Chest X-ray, PA view. Patient: 41 years old, sex M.
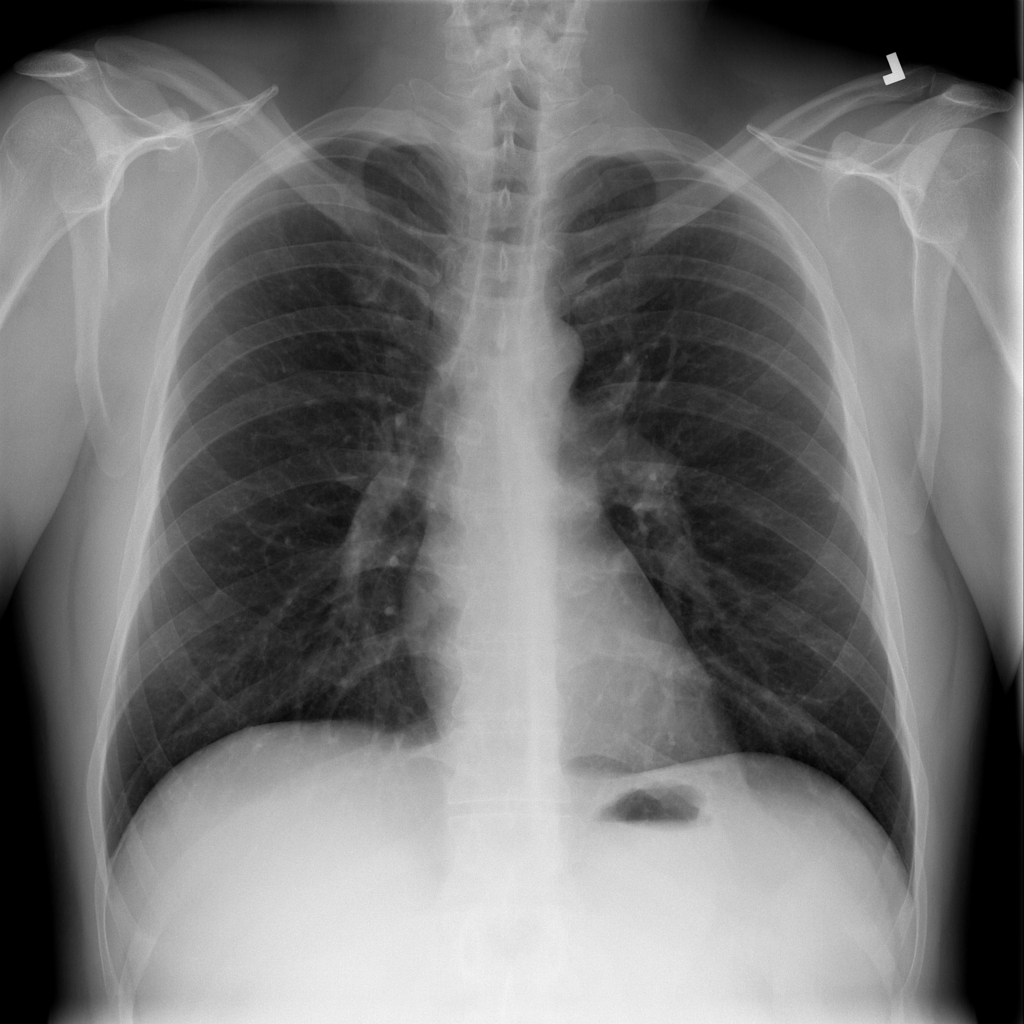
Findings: No Finding